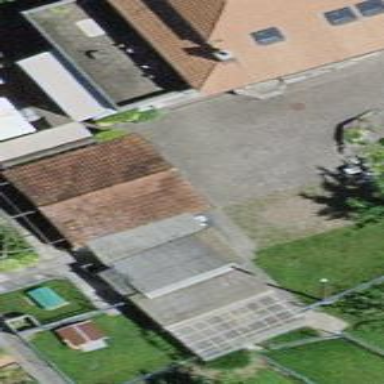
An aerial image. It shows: Garage building.